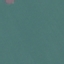
Land use / land cover: SeaLake